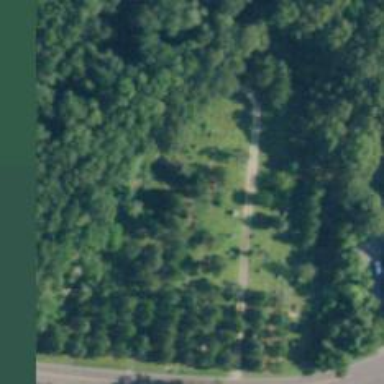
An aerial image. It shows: Cemetery.